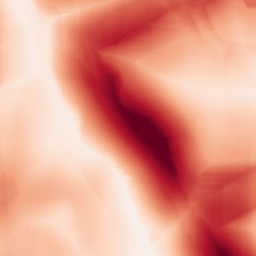
Category: morphological
Decomposition family: morphological_square
Decomposition parameters: operation: gradient
size: 50
Upsampling method: quadratic
Upsampling parameters: scale: 2
Upsampling scale: 2